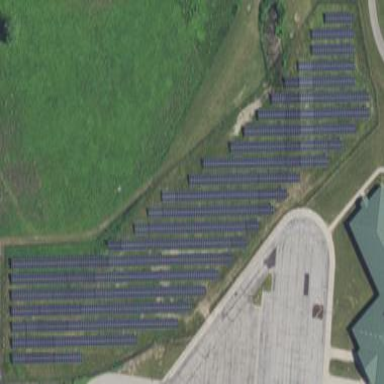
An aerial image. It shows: Solar power plant using photovoltaic technology to generate electricity.